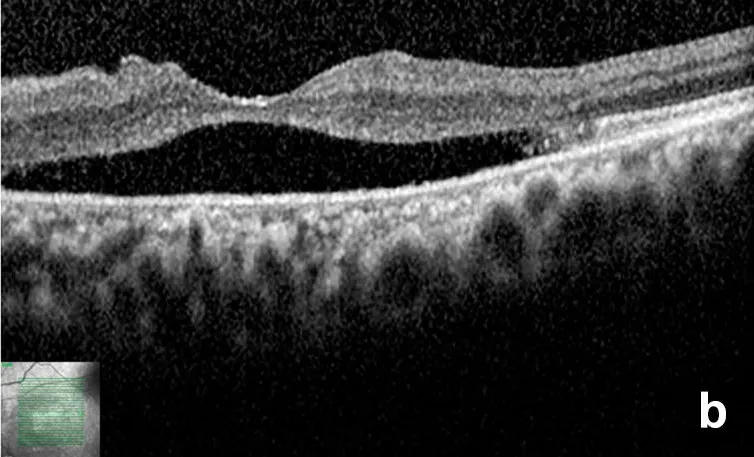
Optical coherence tomography (a and b) of the patient II-3 in the "vitelliruptive" stage showing neurosensorial retinal detachment, and severe photoreceptor outer segment layer and retinal pigment epithelium atrophy.
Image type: ophthalmic_imaging (oct)